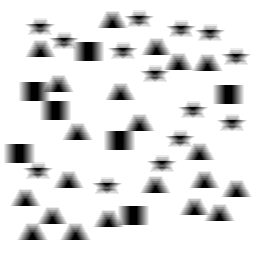
Squares: 7
Triangles: 21
Stars: 14
Total shapes: 42